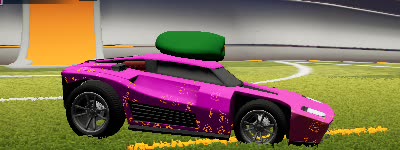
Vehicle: breakout